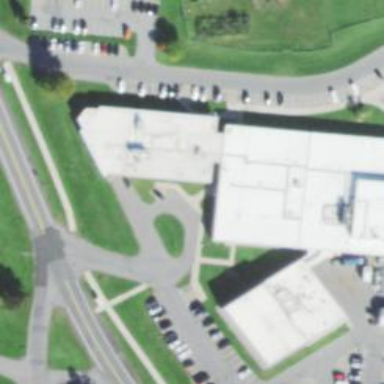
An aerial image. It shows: School.